Question: I have this code in my View
'''
@model IEnumerable<mvcAmerica.Models.Art>
@(Html.Kendo().Window()
.Name("window")
.Title("Agregar Detalle")
.Draggable()
.Visible(false)
.Actions(actions => actions.Close())
.Events(ev => ev.Close("onClose"))
.Width(600)
.Height(600)
.Content(() =>
{
@Html.RenderPartial("_ArtViewCreate");
})
)
<span id="undo" class="k-button">Click here to open the window.</span>
<script>
function onClose() {
$("#undo").show();
}
$(document).ready(function() {
$("#undo").bind("click", function() {
$("#window").data("kendoWindow").open();
$("#undo").hide();
});
});
</script>
'''
but the result is unexpected, the partial view render in my main page, not in Kendo UI Window

Someone help me?
Thanks
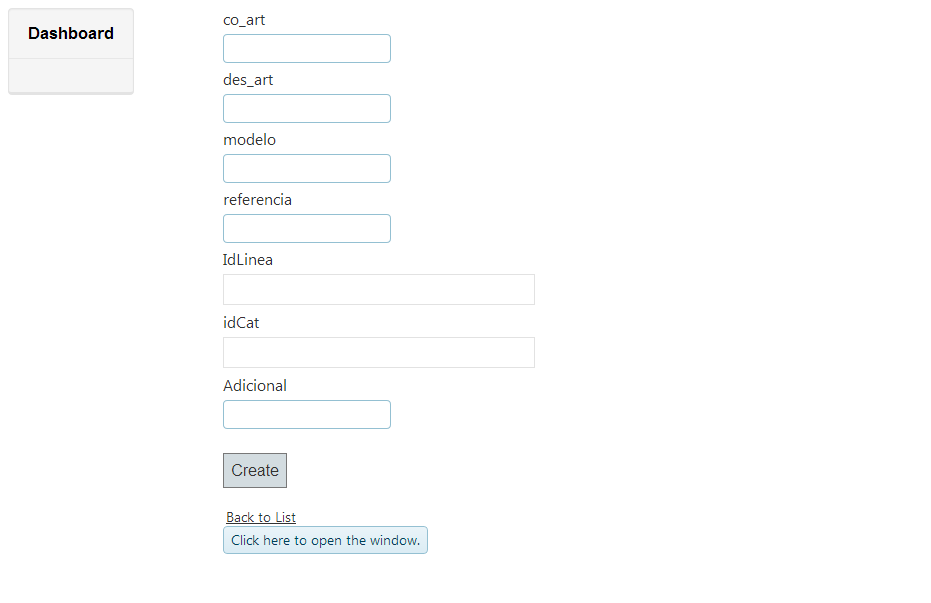
Answer: I didn't use content instead I just did this. '.Visible(false)' like you have and then on some event fire this function.
'''
function clientLaunchWindow() {
var window = $("#Name").data("kendoWindow");
window.refresh({
url: "/Order/LaunchManualProposalWindow"
});
window.center();
window.open();
};
public ActionResult LaunchManualProposalWindow()
{
return PartialView("_CreateManualProposal");
}
'''